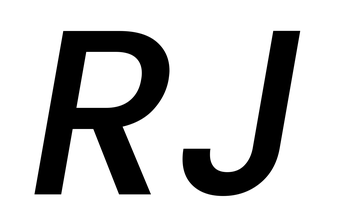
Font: Poppins-MediumItalic